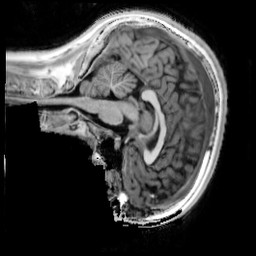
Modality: T1w
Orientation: sagittal
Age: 15
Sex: female
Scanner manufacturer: siemens
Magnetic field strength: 3 T
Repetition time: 4 s
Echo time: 0.00291 s